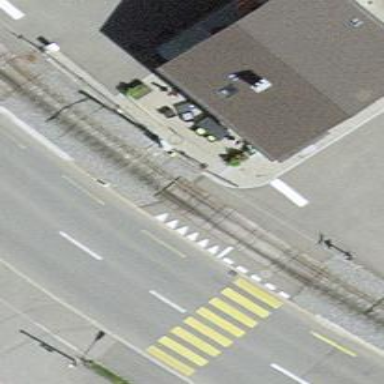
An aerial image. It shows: Level crossing along the railway.